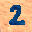
Label: 2